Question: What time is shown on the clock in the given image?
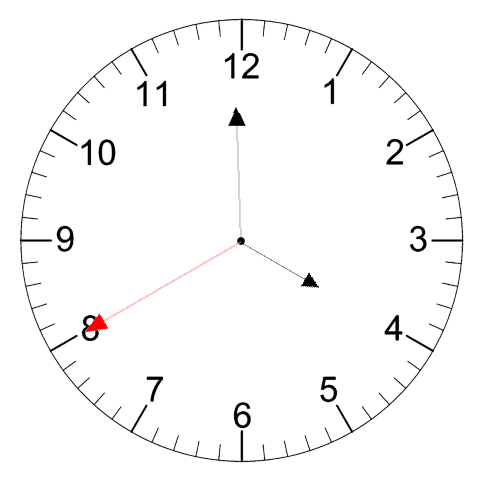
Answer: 03:59:40